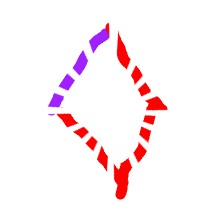
Shape: rhombus